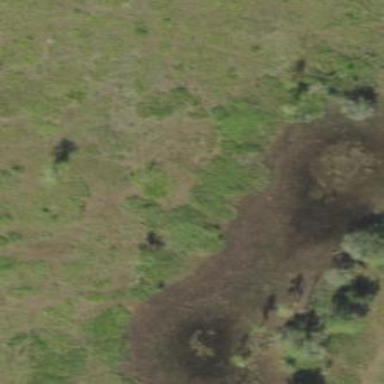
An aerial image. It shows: Marshy wetland area.